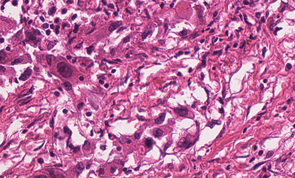
Tumor epithelial tissue: yes
Tumor-associated stroma tissue: yes
Normal tissue: no